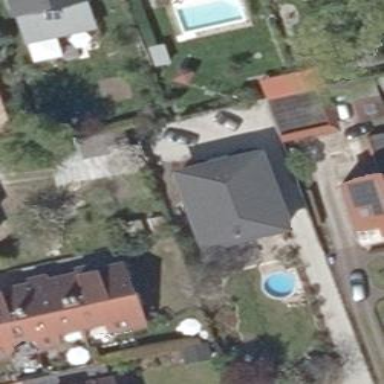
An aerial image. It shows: Detached building.